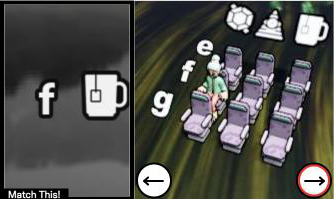
Task: seats
Answer: no